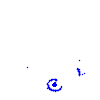
Particle: electron